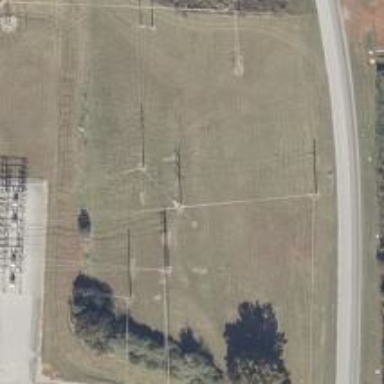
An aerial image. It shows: Power pole.